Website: home-depot
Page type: billing-address
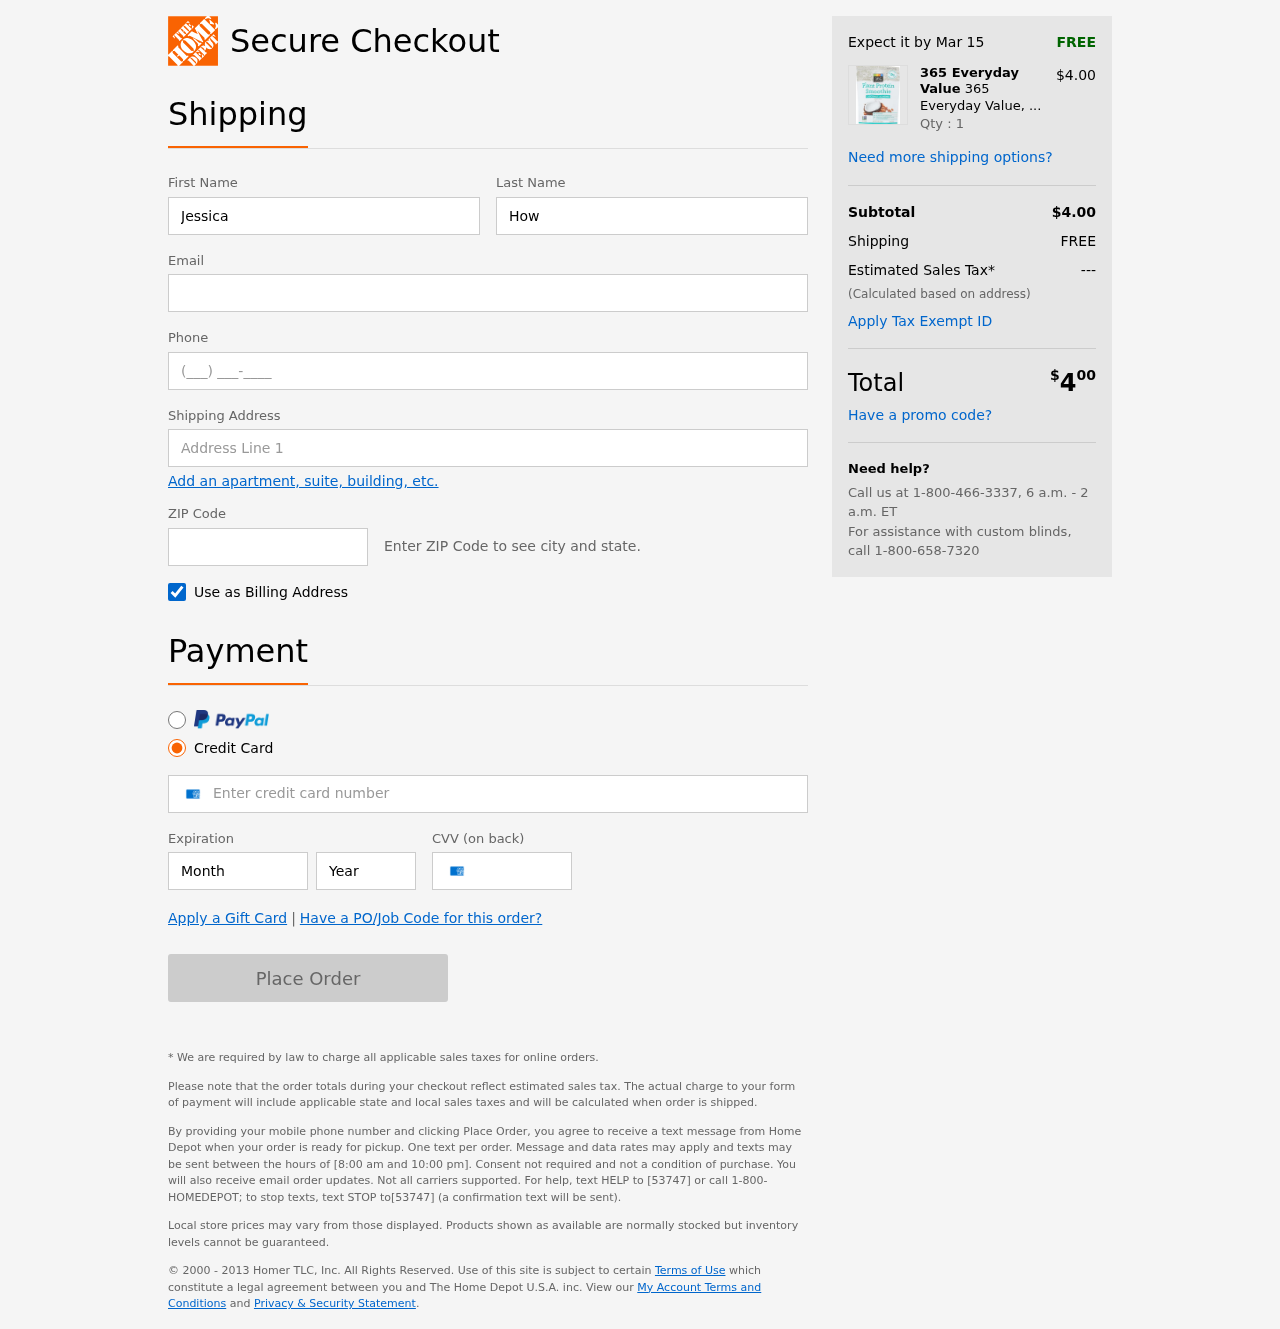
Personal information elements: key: PII_FIRSTNAME
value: Jessica
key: PII_LASTNAME
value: Howard
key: PII_EMAIL
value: jessicahoward@gmail.com
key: PII_PHONE
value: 9505098189
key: PII_STREET
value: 889 Ramos Pines Apt. 524
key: PII_POSTCODE
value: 26183
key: PII_CARD_NUMBER
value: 3494 2417 0337 853
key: PII_CARD_EXPIRY_MONTH
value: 09
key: PII_CARD_CVV
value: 0459
Product elements: key: PRODUCT1_BRAND
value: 365 Everyday Value
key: PRODUCT1_NAME
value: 365 Everyday Value, Plant Protein Smoothie, Coconut Almond, 9 oz
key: PRODUCT1_PRICE
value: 4
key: PRODUCT1_QUANTITY
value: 1
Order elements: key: ORDER_DELIVERY_DATE
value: Mar 15
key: ORDER_SUBTOTAL
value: $4.00
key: ORDER_SHIPPING_COST
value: FREE
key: ORDER_TAX
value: ---
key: ORDER_TOTAL2
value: $400